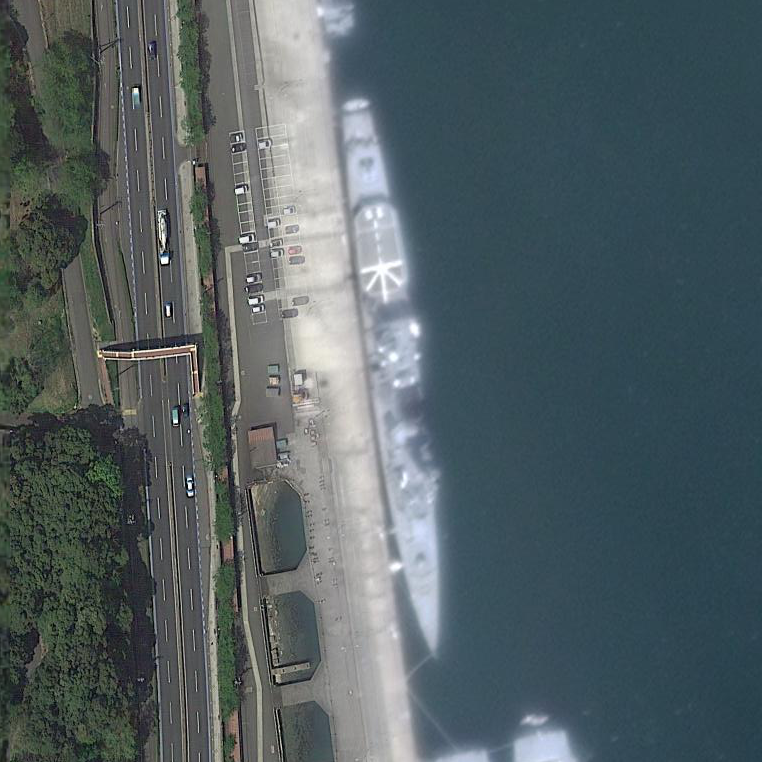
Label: cruiser